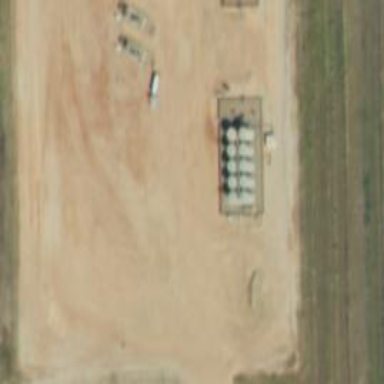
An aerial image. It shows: Storage tank with man-made structure.